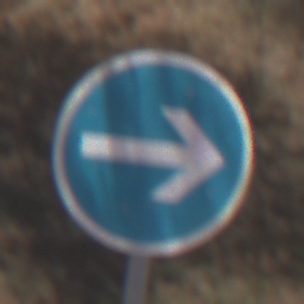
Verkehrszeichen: VorgeschriebeneFahrtrichtungHierRechts
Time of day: Midday
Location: Outdoor (RoadRail)
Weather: Clear
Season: NotSpecified
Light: Natural